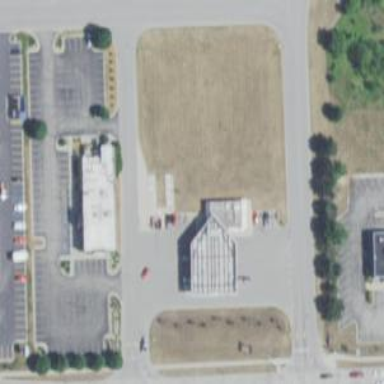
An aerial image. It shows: Convenience shop.